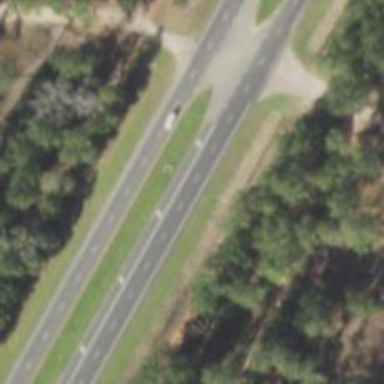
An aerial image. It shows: Asphalt road designated as trunk highway.